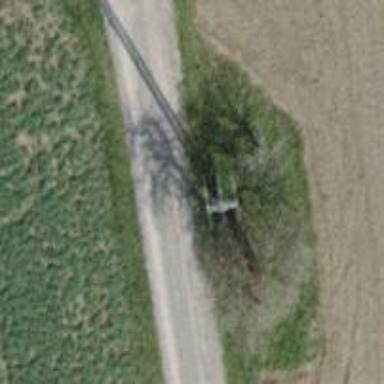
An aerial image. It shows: Straight power pole with straightforward line management.